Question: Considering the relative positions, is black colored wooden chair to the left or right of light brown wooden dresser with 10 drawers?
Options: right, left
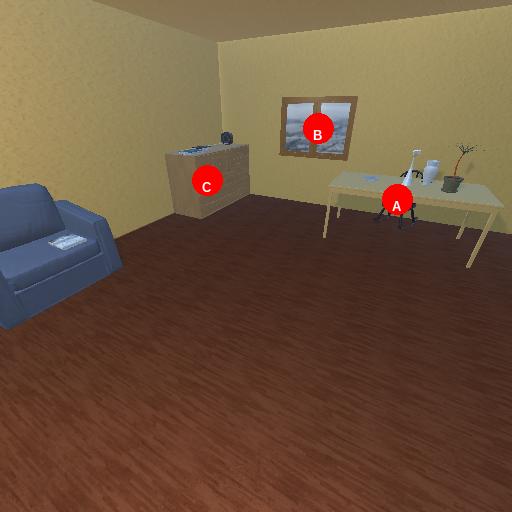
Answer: right